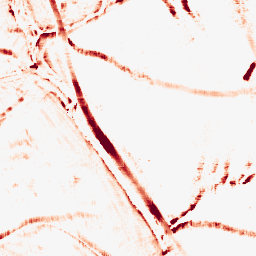
Category: morphological
Decomposition family: morphological_rect
Decomposition parameters: operation: opening
width: 10
height: 10
Upsampling method: quintic
Upsampling parameters: scale: 2
Upsampling scale: 2